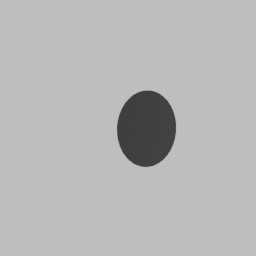
Label: furniture